Question: Estimate the volume of the 3D prism shown in the image. The result should be rounded to one decimal place. The side length of each grid on the chessboard is 0.5
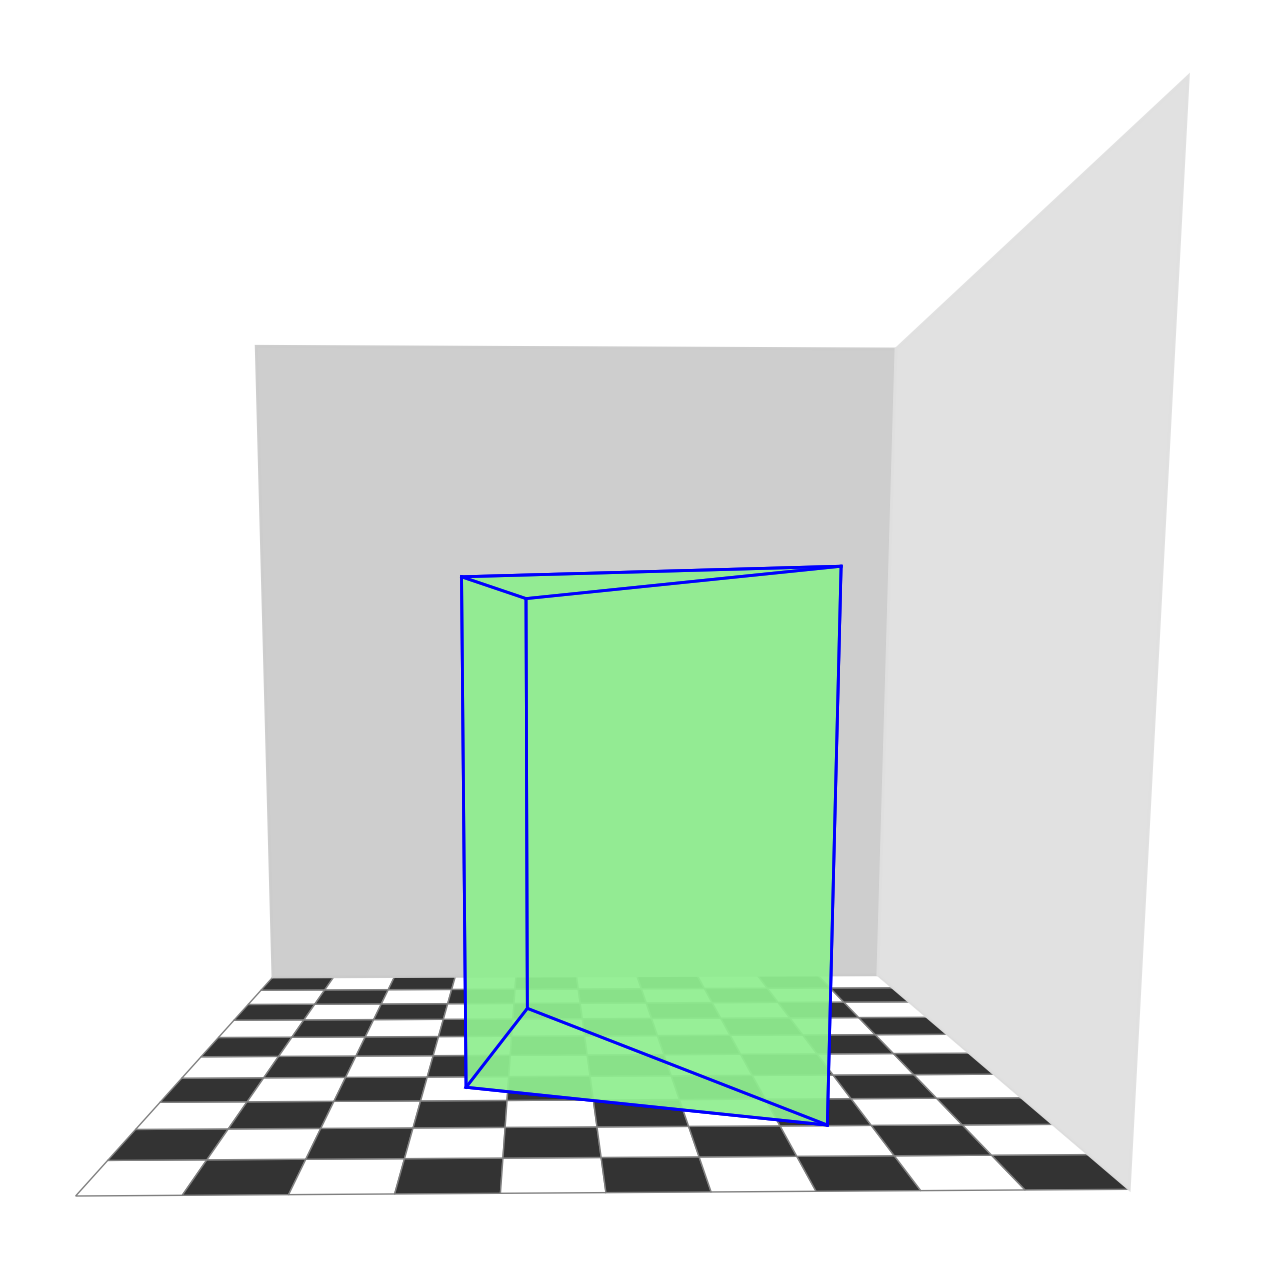
Answer: 6.6